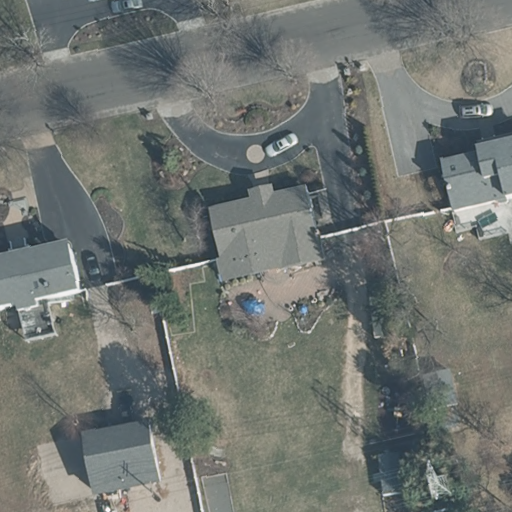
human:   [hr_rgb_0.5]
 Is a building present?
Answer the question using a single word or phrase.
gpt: yes

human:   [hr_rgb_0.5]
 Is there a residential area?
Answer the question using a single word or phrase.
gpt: yes

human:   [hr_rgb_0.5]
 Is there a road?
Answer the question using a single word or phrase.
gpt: yes

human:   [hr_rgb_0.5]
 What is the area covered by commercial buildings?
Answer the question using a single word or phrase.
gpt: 0m2

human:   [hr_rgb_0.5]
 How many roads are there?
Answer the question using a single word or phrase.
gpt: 1

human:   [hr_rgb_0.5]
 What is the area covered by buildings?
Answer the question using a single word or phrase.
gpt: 560m2

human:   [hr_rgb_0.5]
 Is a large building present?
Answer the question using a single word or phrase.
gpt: no

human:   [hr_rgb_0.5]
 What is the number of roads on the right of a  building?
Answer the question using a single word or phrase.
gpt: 1

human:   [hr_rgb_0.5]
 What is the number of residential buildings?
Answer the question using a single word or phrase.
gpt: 4

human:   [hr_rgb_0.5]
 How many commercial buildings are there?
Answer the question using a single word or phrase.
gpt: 0

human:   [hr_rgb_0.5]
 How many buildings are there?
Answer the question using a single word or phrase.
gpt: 5

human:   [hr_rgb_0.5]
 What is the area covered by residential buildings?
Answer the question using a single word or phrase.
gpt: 522m2

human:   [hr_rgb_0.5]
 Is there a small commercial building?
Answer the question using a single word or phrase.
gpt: no

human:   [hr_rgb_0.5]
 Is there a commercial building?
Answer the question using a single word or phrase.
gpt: no

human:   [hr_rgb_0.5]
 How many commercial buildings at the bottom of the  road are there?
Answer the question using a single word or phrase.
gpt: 0

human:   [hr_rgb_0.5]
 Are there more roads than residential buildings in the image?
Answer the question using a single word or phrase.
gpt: no

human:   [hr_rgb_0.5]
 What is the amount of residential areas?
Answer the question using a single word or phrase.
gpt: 1

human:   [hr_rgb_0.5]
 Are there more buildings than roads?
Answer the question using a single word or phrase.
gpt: yes

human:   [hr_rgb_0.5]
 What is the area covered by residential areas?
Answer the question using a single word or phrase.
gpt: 9196m2

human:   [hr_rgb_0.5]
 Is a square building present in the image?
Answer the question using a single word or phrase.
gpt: no

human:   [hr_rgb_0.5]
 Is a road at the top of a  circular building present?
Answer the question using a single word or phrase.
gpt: no

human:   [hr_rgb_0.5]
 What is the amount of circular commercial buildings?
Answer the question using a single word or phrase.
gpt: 0

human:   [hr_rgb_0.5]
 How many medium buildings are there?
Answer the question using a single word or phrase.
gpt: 2

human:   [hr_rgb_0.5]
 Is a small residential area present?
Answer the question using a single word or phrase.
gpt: no

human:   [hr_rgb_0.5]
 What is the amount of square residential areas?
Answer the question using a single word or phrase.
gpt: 0

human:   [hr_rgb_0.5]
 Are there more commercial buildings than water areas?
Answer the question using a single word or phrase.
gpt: no

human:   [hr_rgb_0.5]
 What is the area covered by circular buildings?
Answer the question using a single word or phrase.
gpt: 0m2

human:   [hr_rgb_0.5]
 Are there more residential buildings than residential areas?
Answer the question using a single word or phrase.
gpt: yes

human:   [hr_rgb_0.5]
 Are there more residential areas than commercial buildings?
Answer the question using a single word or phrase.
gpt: yes

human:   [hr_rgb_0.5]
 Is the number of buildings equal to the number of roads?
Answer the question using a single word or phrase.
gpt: no

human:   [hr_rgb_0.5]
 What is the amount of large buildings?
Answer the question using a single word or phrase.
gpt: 0

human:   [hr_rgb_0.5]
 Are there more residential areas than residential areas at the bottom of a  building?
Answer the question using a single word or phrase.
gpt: yes

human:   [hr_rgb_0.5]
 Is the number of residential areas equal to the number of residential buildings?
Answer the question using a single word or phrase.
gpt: no

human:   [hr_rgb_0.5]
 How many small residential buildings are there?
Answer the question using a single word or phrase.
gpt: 2

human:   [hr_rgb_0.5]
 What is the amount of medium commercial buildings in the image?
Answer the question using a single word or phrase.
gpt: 0

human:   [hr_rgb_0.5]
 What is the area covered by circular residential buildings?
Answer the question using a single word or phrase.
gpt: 0m2

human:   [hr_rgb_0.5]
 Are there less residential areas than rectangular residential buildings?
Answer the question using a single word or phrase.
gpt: yes

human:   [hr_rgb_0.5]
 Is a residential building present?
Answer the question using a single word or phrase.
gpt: yes

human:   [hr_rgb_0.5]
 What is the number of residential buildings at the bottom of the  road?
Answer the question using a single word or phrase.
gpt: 4

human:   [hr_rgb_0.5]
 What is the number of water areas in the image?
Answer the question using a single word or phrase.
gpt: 0

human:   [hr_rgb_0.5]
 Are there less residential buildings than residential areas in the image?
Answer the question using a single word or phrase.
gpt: no

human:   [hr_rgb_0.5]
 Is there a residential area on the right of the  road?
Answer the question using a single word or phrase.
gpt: no

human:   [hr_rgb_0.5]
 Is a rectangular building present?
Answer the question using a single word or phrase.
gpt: yes

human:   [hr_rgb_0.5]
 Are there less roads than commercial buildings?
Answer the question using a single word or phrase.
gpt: no

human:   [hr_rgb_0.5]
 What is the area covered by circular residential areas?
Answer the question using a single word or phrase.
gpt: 0m2

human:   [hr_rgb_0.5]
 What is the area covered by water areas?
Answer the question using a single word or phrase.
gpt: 0m2

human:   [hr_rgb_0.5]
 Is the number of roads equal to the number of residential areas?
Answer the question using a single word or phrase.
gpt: yes

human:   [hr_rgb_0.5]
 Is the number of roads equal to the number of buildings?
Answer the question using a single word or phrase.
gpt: no

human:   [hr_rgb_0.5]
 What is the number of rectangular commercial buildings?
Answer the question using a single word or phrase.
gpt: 0

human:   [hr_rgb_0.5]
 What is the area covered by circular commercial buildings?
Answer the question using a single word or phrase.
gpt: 0m2

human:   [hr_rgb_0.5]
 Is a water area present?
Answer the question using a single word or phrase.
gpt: no

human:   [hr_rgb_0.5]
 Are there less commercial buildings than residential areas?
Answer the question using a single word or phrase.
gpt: yes

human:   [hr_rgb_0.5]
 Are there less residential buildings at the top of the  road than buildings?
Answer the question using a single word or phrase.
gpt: yes

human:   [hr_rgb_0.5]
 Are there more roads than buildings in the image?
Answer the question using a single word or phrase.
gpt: no

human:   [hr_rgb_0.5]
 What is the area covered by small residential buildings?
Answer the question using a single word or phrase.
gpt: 98m2

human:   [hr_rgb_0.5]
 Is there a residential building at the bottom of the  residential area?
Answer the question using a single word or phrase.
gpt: yes

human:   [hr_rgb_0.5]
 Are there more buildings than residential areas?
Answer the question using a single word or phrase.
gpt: yes

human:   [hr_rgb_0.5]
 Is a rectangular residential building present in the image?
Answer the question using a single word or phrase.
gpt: yes

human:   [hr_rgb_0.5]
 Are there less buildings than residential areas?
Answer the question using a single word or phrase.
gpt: no

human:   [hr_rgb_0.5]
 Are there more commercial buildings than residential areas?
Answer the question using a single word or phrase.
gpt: no

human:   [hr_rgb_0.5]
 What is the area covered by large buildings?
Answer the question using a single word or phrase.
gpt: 0m2

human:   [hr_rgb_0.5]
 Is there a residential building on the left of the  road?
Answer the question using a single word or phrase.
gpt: yes

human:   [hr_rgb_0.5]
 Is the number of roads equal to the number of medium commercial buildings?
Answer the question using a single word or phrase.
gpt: no

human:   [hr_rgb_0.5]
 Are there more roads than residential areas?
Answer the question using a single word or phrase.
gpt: no